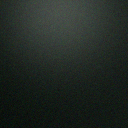
Screen state: off